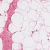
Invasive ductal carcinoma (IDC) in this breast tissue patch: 0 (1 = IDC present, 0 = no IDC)